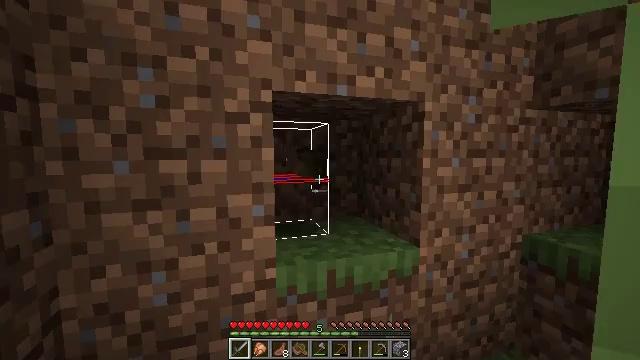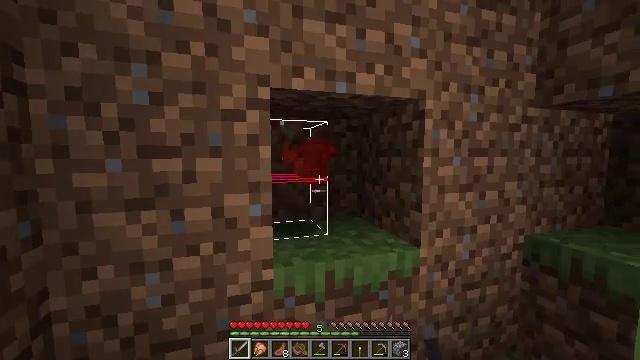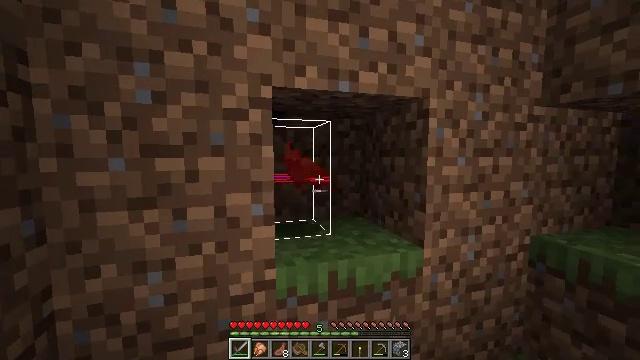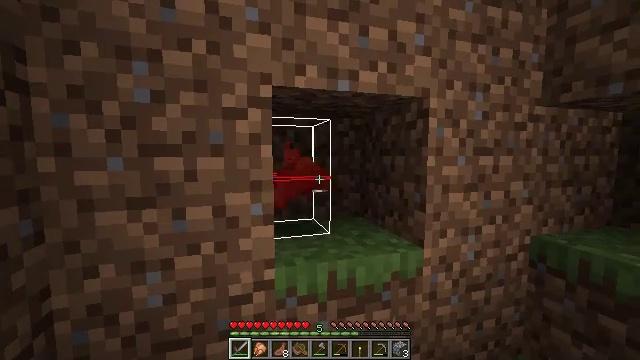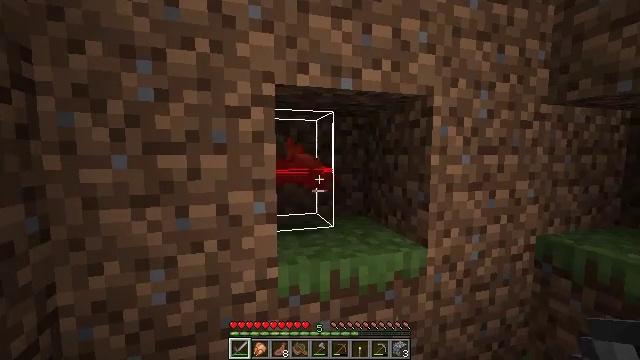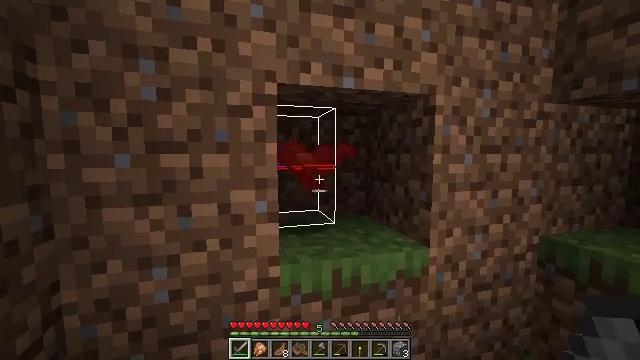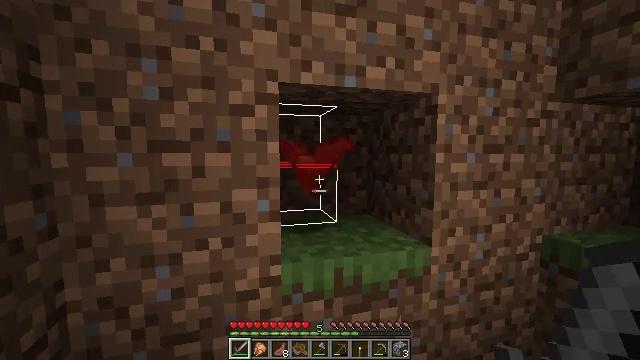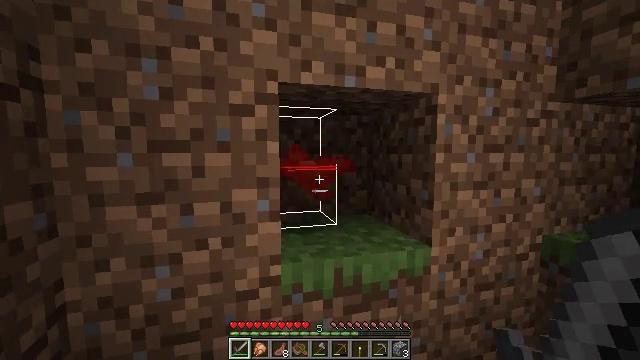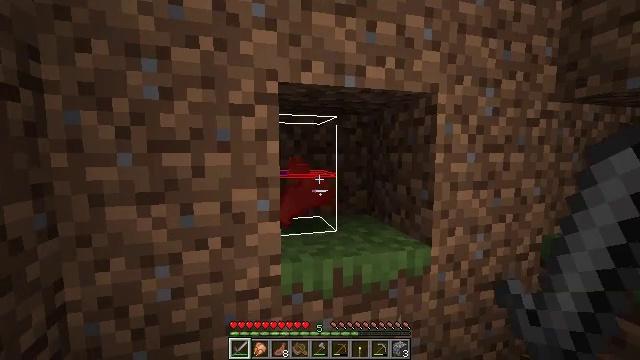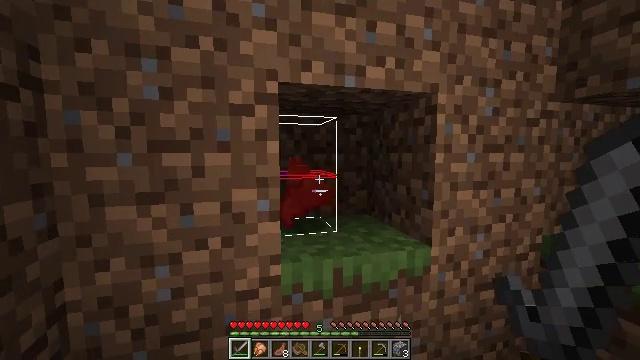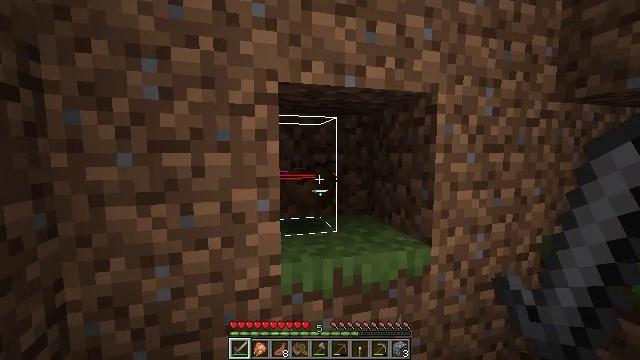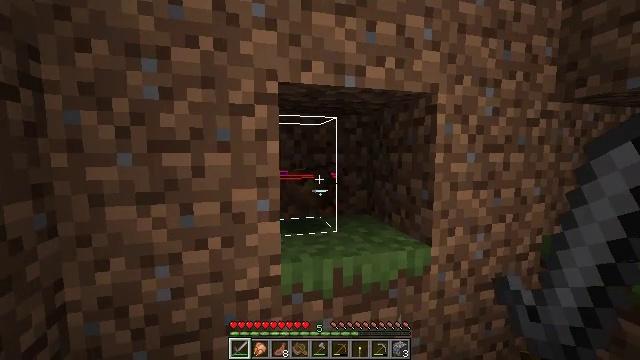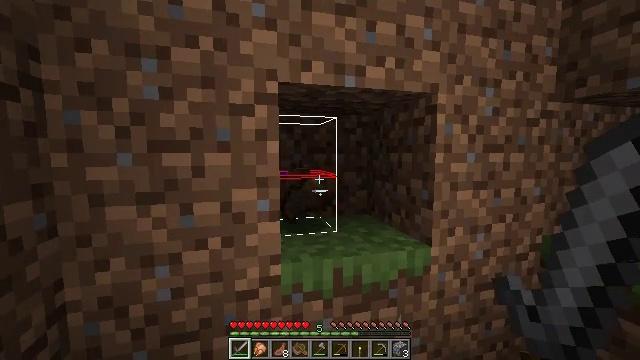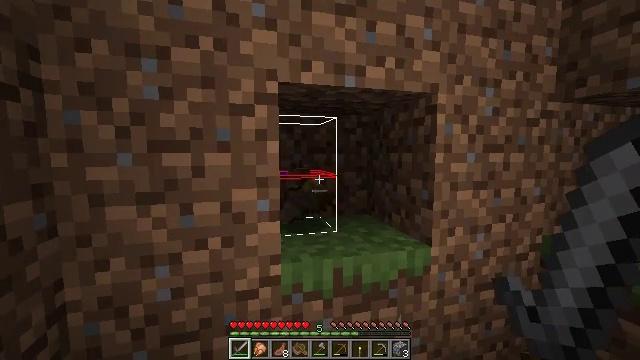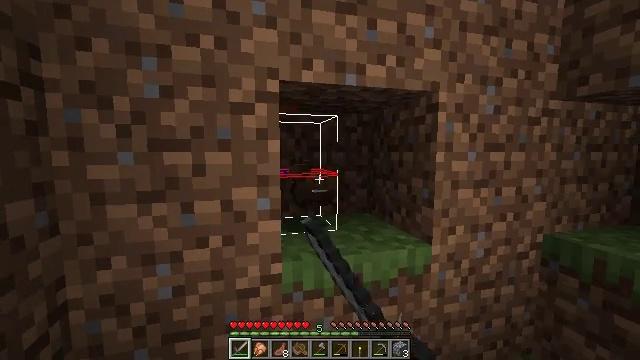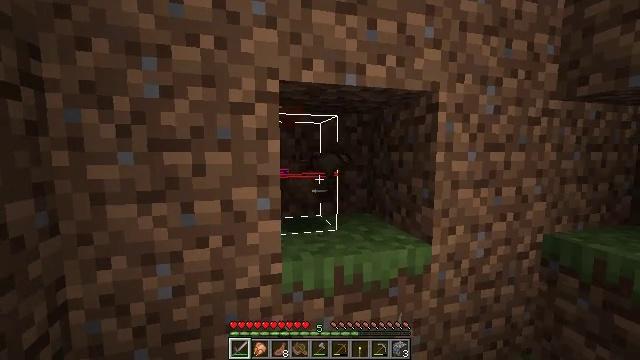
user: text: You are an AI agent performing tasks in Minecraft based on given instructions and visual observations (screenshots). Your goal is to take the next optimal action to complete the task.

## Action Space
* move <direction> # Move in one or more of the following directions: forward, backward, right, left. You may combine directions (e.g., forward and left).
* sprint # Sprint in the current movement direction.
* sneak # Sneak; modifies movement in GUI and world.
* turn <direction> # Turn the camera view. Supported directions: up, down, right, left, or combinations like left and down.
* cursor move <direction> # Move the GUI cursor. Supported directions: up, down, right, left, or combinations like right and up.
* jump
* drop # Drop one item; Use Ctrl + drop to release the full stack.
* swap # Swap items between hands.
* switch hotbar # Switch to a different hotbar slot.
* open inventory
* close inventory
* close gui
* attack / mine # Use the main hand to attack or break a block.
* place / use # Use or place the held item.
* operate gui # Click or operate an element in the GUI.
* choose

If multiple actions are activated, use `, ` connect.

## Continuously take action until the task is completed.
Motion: motion action
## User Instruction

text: Hunt a bat.
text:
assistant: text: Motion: no_op
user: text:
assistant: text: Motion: no_op
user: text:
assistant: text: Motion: no_op
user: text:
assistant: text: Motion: no_op
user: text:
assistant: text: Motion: no_op
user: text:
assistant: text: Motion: no_op
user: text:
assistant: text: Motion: no_op
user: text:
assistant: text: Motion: no_op
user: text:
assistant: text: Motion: no_op
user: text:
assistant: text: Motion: no_op
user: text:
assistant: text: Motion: no_op
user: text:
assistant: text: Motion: no_op
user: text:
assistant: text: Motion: attack / mine
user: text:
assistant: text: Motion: attack / mine
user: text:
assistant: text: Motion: attack / mine
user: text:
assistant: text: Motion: no_op
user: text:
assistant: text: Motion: turn left
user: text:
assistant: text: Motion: no_op